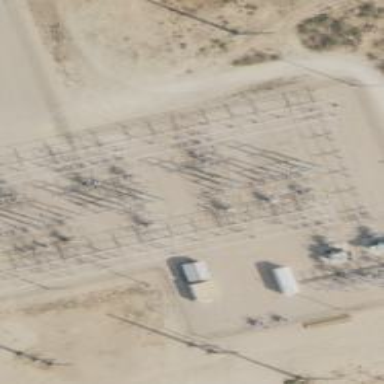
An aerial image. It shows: Switch for power supply.